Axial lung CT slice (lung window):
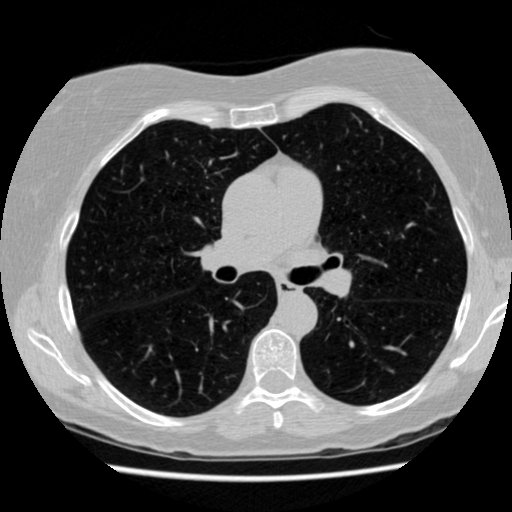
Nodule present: no